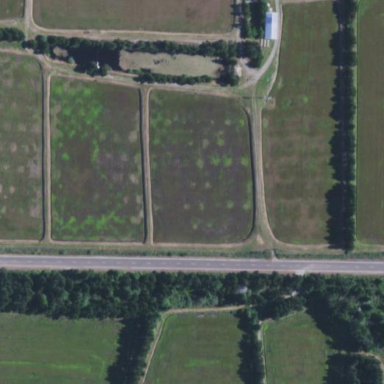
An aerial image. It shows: Farmland where cranberries are grown.